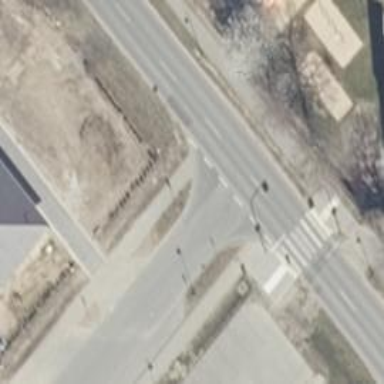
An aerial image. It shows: Unmarked crossing on the road.